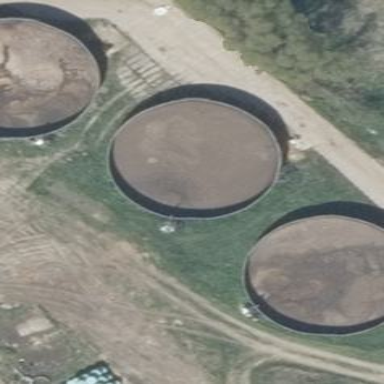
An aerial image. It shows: Storage tank with man-made structure.